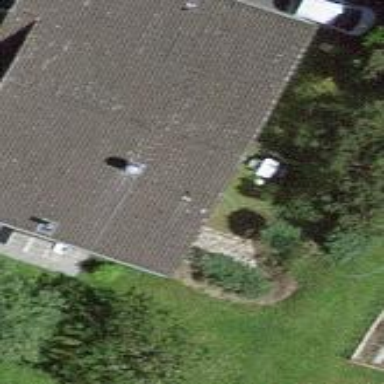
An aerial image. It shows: Simple and straightforward house.